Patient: sex M, age 64
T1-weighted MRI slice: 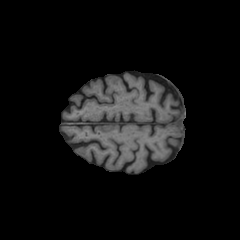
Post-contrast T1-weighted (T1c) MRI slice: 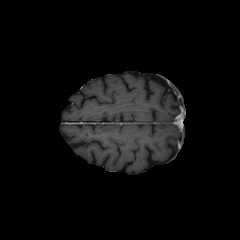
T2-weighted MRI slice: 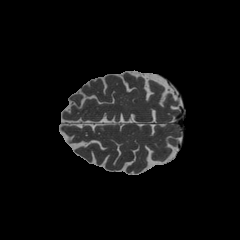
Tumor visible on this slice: no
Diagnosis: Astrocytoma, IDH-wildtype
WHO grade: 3